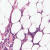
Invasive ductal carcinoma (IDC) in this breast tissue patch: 0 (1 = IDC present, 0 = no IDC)